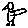
Label: bird